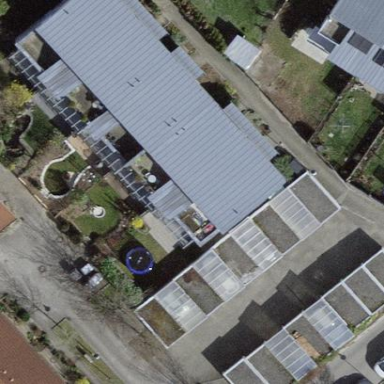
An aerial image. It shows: Terrace building.